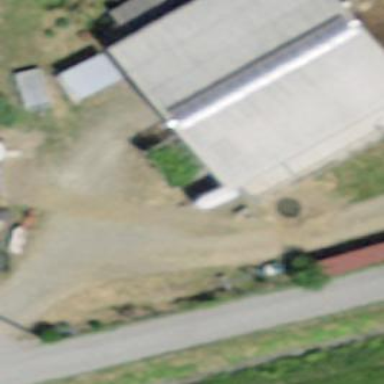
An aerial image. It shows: Farm auxiliary building.